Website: macys
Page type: billing-address
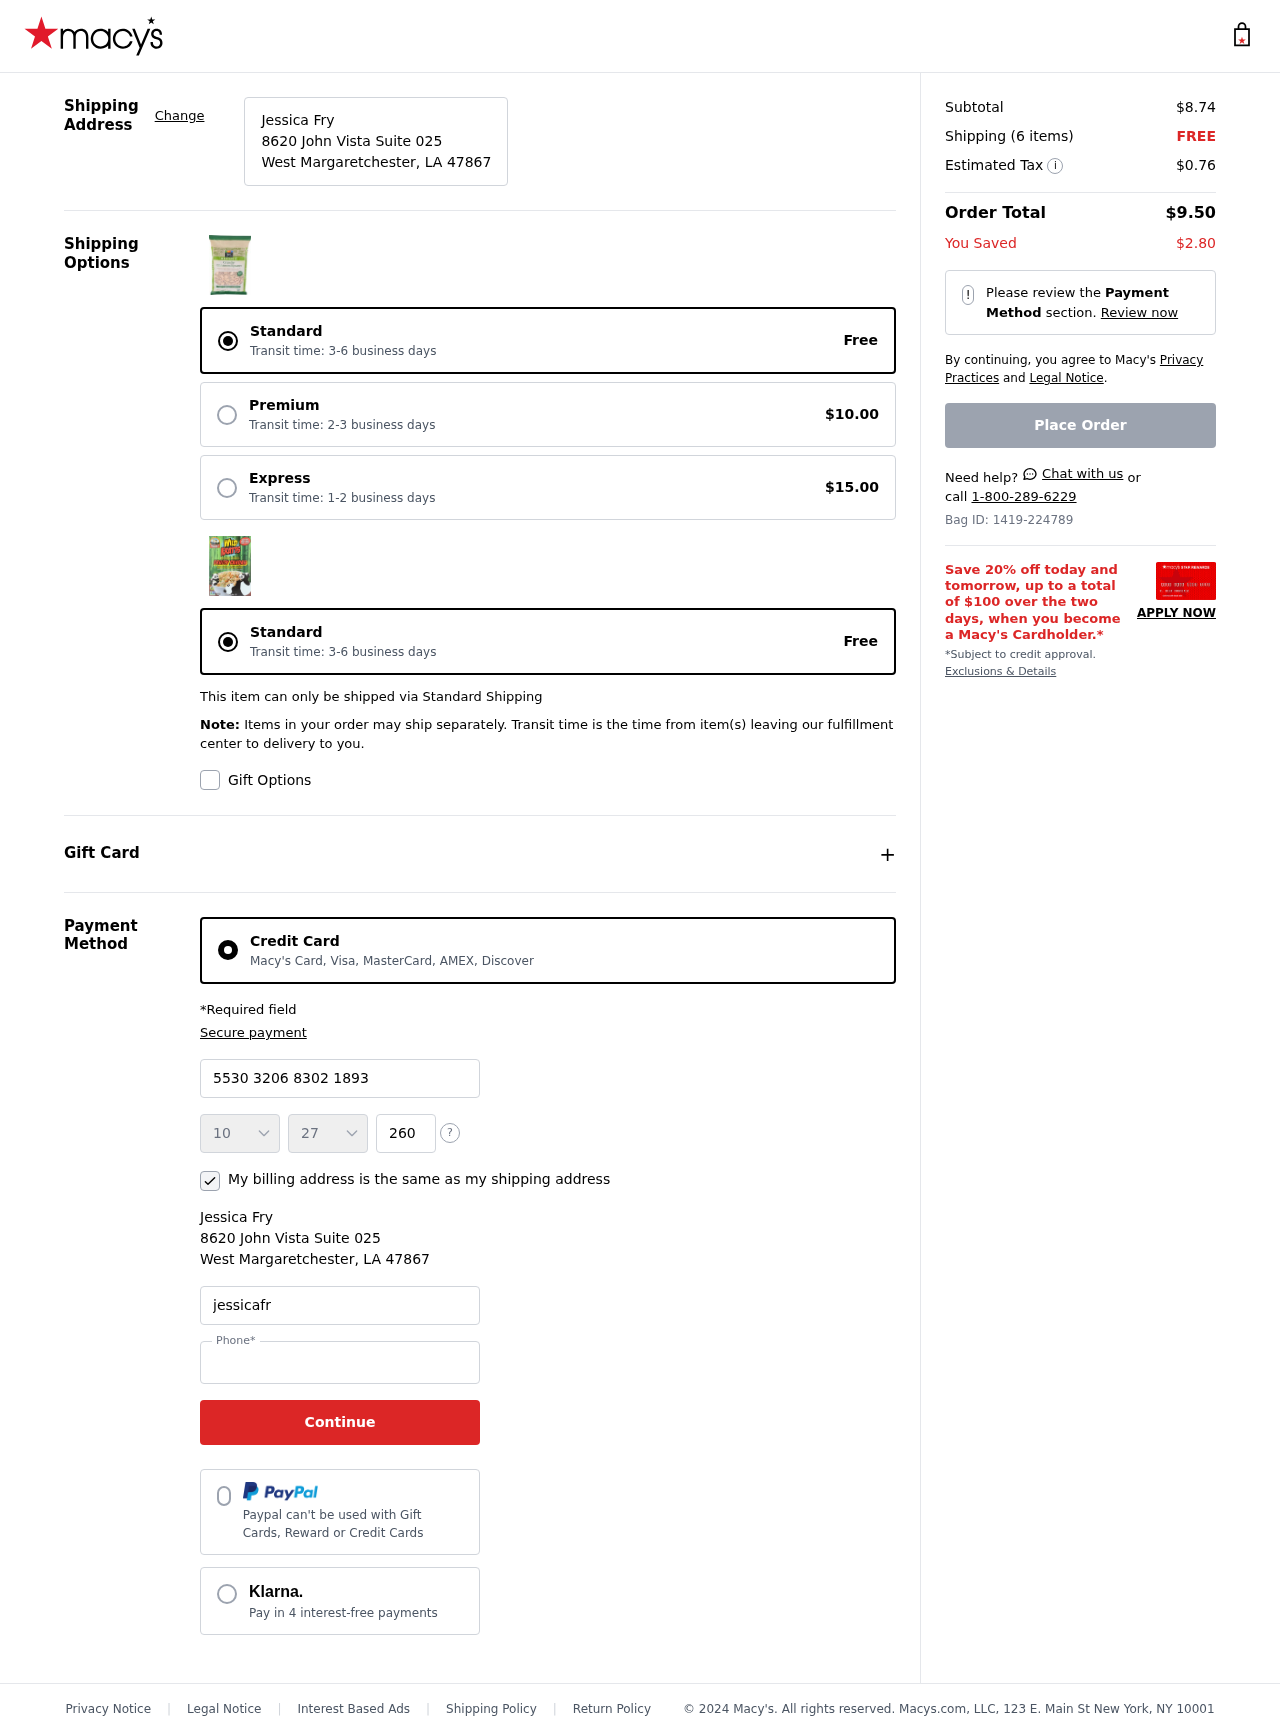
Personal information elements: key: PII_CARD_CVV
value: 260
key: PII_CARD_EXPIRY_MONTH
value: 10
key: PII_CARD_EXPIRY_YEAR
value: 27
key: PII_CARD_NUMBER
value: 5530 3206 8302 1893
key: PII_CITY_STATE_ZIP
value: West Margaretchester, LA 47867
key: PII_EMAIL
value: jessicafry@gmail.com
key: PII_FULLNAME
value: Jessica Fry
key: PII_PHONE
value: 5744510479
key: PII_STREET
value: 8620 John Vista Suite 025
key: PII_FULLNAME2
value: Jessica Fry
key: PII_STREET2
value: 8620 John Vista Suite 025
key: PII_CITY_STATE_ZIP2
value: West Margaretchester, LA 47867
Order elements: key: ORDER_SUBTOTAL
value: $8.74
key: ORDER_NUM_ITEMS
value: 6
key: ORDER_SHIPPING_COST
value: FREE
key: ORDER_TAX
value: $0.76
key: ORDER_TOTAL
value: $9.50
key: ORDER_SAVINGS
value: $2.80
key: ORDER_ID
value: Bag ID: 1419-224789